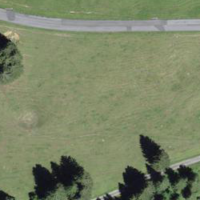
EUNIS habitat code: 23
Species observed at this site:
Astrantia major